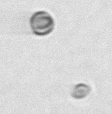
Label: Thalassiosira_sp_aff_mala